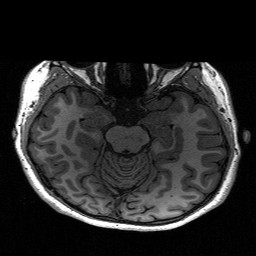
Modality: T1w
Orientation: coronal